Question: I need an authentication/authorisation module for my SaaS web app and am liking the look of WIF.
The problem is that apart from Active Directory there doesn't seem to be a plug and play way to serve claims. My idea is to use <URL> and replace the ASP.NET Membership Provider repository with my own one.
The trick is
- <URL>-
The bit I intend to build is the pinky coloured box below called the 'Claims Server'.
would allow things like creation of new users, creating roles, assigning permissions to roles and assigning users to those roles. My own application would auth the admin screen that plugs into the IClaimsService and auth a users permission to create a sub user etc.
My question is - is this a valid architecture or am I completely missing the point of WIF?
or is there an alternative plug and play option that I haven't found?
I'm happy to not reinvent the wheel!

My web app is a SaaS which needs to allow my customers to create their own users within their own walled garden of data.
Think for example of a recruitment software platform where you have competeting teams of recruiters who have their own clients in the system. One team is not allowed to peak at another teams data but each team can manage and administer their own subset of users. There could be many different companies using the platform so there is not a central IT dept / Domain that would administer this. It's all self service.
I've had a look at <URL> which is close to what I want but Windows Identity Foundation looks like it will have more long term benefit as I wire in new customers and could connect their own STS to mine for authentication.
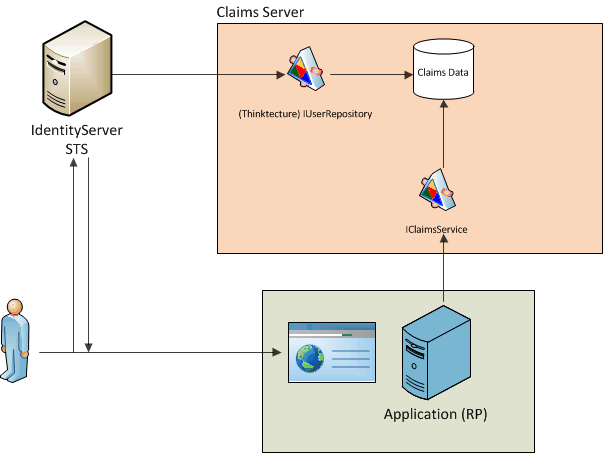
Answer: I think you are correct that WIF will set you on the right path longer term. Claims based identity is here to stay, and where all things are converging. WIF makes it much easier to implement than in the past.
My recommendation would be to start with the simplest possible thing, and that is to authenticate users using claims first. Then associate a user handle (e.g. e-mail, or user_id, etc.) to whatever authorization architecture you build in the app. Could be membership, a custom database, etc.
The provisioning and self-admin you describe is all app specific and has nothing to do with the identity provider of choice (e.g. IdentityServer or anything else compatible with WIF: SAML tokens, WS-Federation, etc).
This simple step will prepare the foundation to more sophisticated solutions over time, and would allow you to offer instant value with marginally increased effort. For example, you could allow users with their social identities to logon to your site. You would still define: "fiat@mail.com" -> "can manage users" in your app.
Over time, you will find that the are common, recurrent attributes that you can further externalize (e.g. roles). Then something like what you propose would make sense.
One clarification: ADFS only against AD, but can retrieve attributes from anywhere (a database, LDAP, custom, etc).